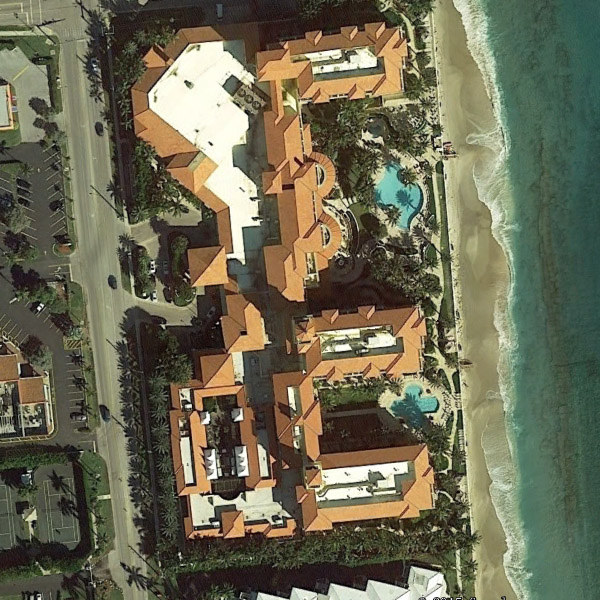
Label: Resort